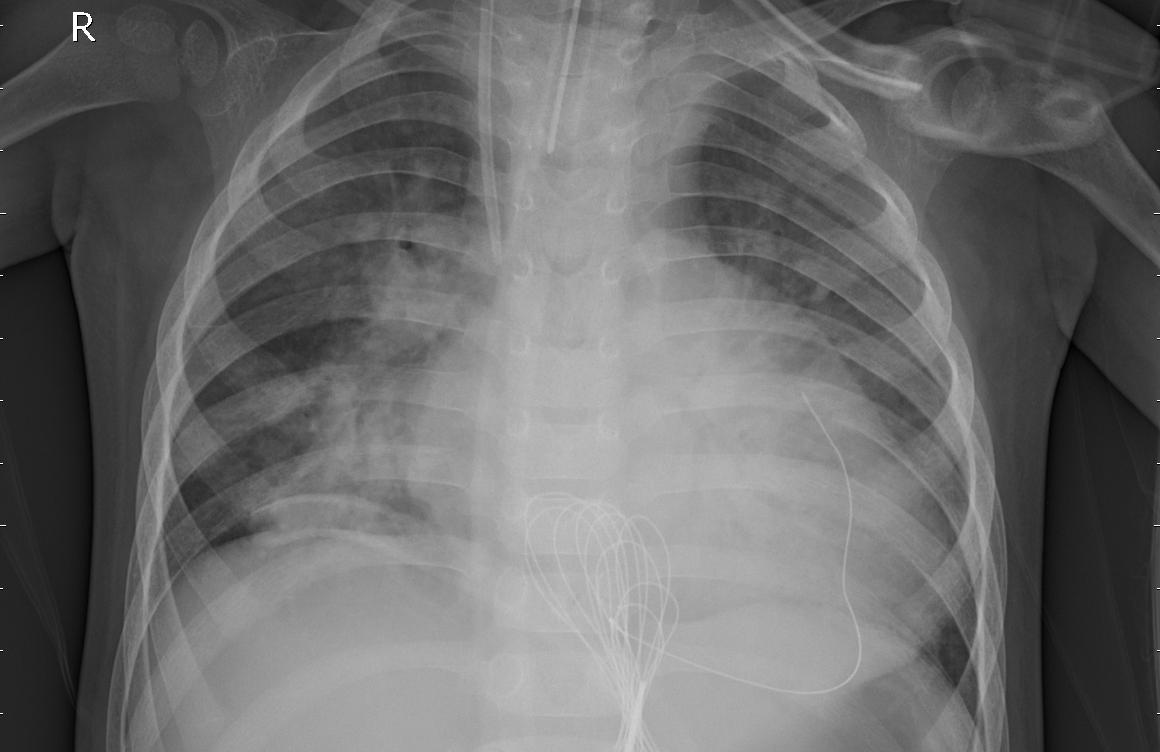
Diagnosis: PNEUMONIA